Question: To connect my device to this developer profile, I tried to make this steps:
I added the iPhone in the section "Device"
I clicked on the section "Provisioning Profiles"
I clicked on the button "+"
I choose the kind of certificate I need (iOS App Development)
I choose an App ID
I choose the certificate
I downloaded the file generated
I clicked on this file and it open Xcode Organizer
Here I'm having issue: when I go to Organizer -> Provisioning Profile, I see the profile I generated, but it says "Valid signing identity not found". What's wrong with my steps?
Here's the pic in which you can see my issue:

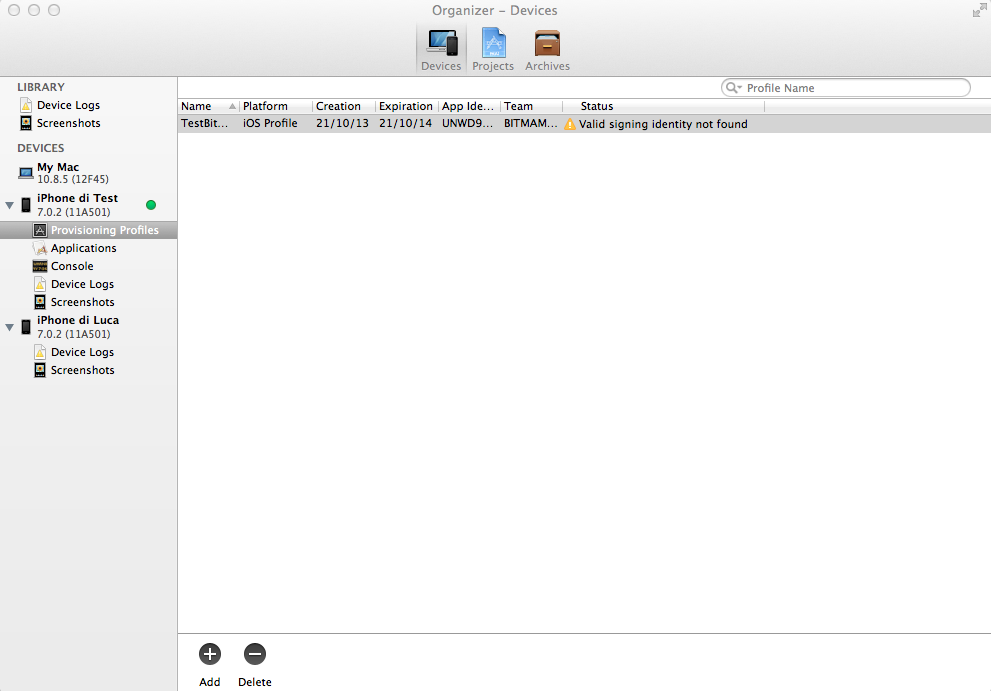
Answer: You get the error because your private signing key is not in your Mac's Keychain. At some point you created a public/private key pair and committed it to Apple through the provisioning portal in iOS Dev center. If you still have the private key in another computer you can move it to your current computer using Keychains export/import functions. Another option is to create a new private/public key pair.